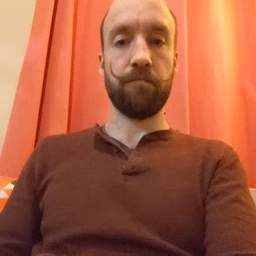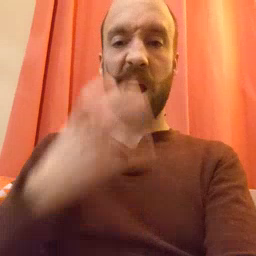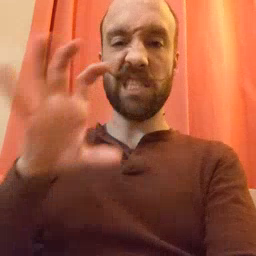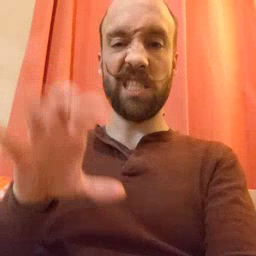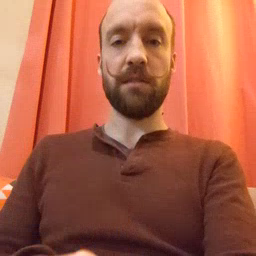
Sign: hot